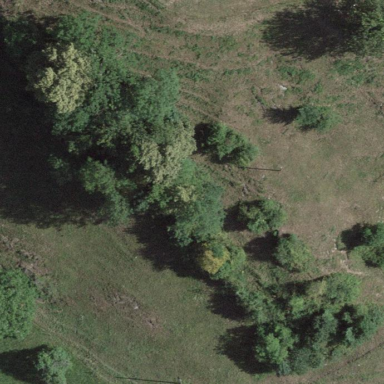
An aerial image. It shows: Beautiful woodland area.